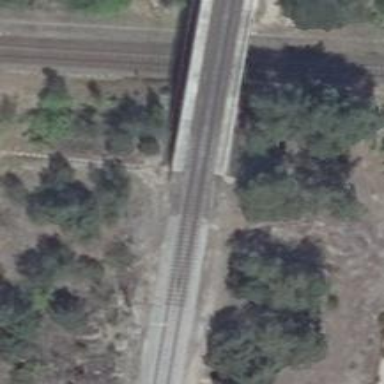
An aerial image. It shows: Bridge over railway with electrified contact lines.